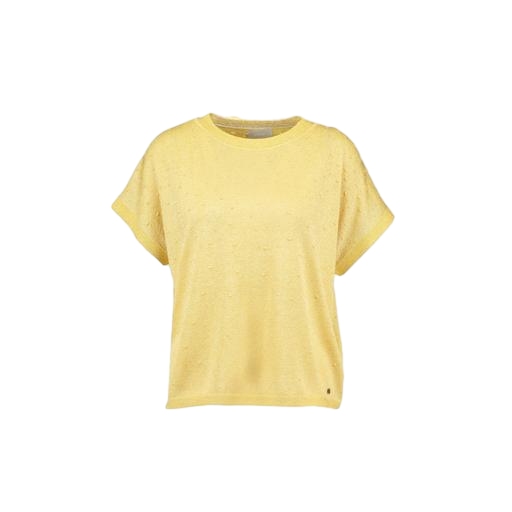
multicolor women's boxy lamé jacquard t-shirt gold, yellow jersey tee, yellow tee, white background